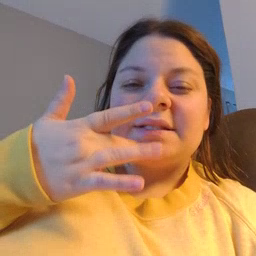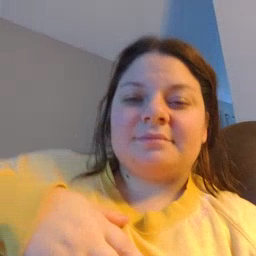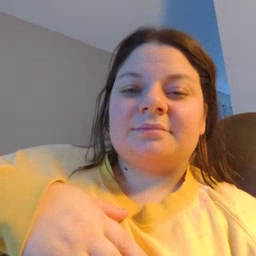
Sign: taste